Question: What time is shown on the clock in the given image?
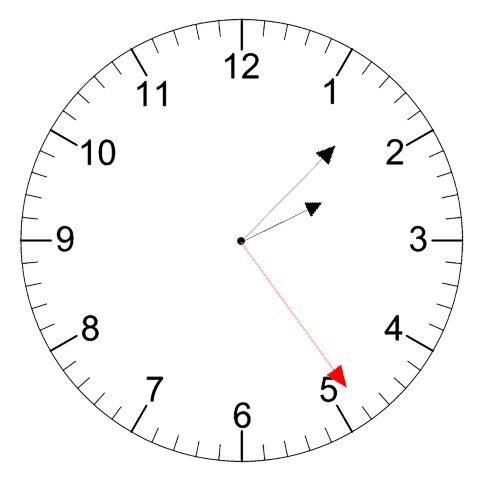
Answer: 02:07:24